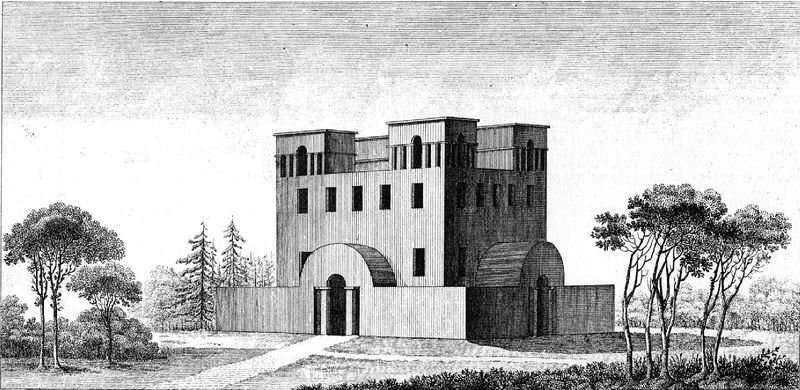
Titel: “L´Architecture considérée sous le rapport de l´art, des moers et de la législation”
Künstler: Claude Nicolas Ledoux
Schlagwörter: baum, himmel, bäume, fenster, holz, pfeiler, säulen, tür, zeichnung, gebäude, haus, park, rasen, schloss, weg, wiese, architektur, kirche, sträucher, wald, ansicht, bogen, fassade, mauer, rundbogen, tannen, tor, zinnen, bögen, futurismus, eingang, eingänge, arkade, burg, eckig, türme, palast, schwarz-weiss, schraffur, radierung, stich, tanne, entwurf, arkaden, geometrisch, portale, laubbäume, nadelbäume, gestrüpp, kupferstich, quadrat, bau, kubisch, zinne, utopie, radirung, widescreen, burg#